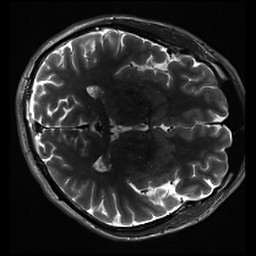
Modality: inplaneT2
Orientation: axial